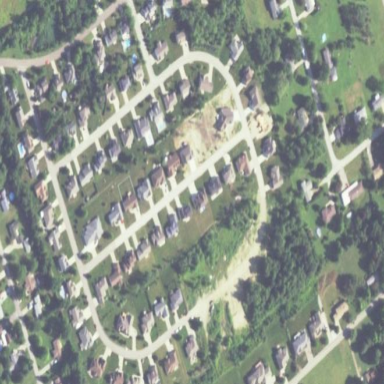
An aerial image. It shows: Neighborhood.